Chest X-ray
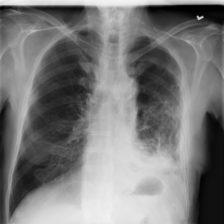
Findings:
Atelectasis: negative
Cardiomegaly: negative
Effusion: negative
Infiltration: negative
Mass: negative
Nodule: negative
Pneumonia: negative
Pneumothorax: negative
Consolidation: negative
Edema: negative
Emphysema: negative
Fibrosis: negative
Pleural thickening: negative
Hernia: negative